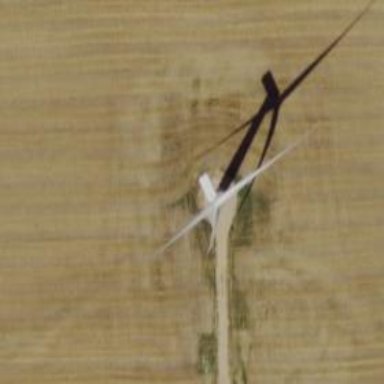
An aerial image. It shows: Wind generator using horizontal axis wind turbines.